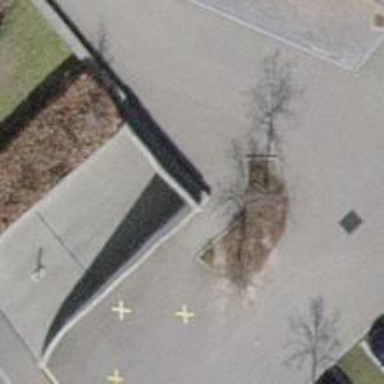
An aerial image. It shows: Parking entrance.